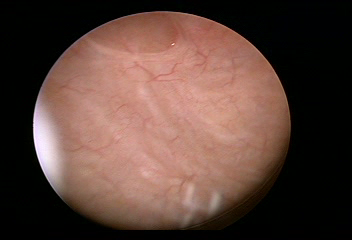
Modality: WLC
Class: Foreign bodies
Subclass: AirBubble
Bladder cancer association: No
Annotated structures: Air bubble